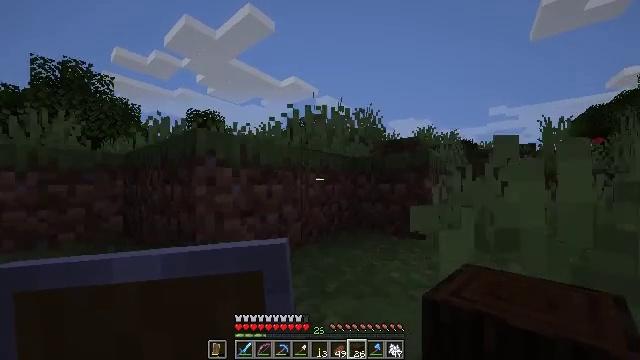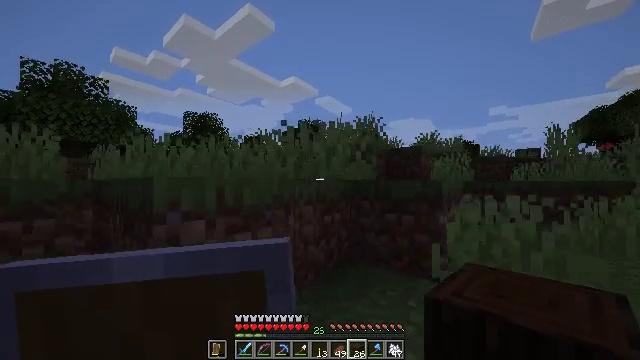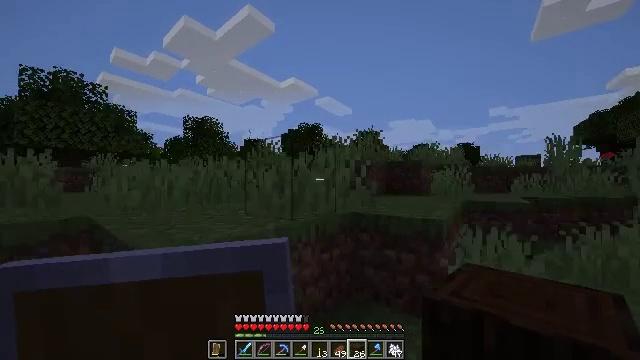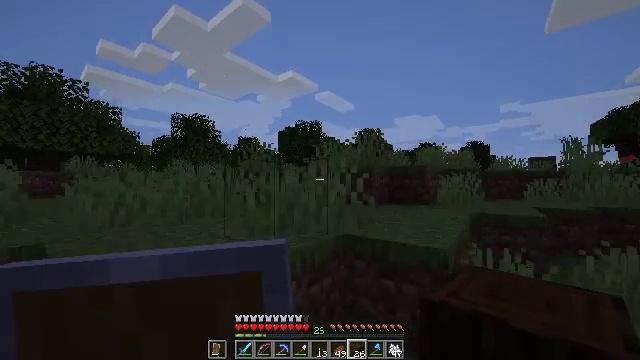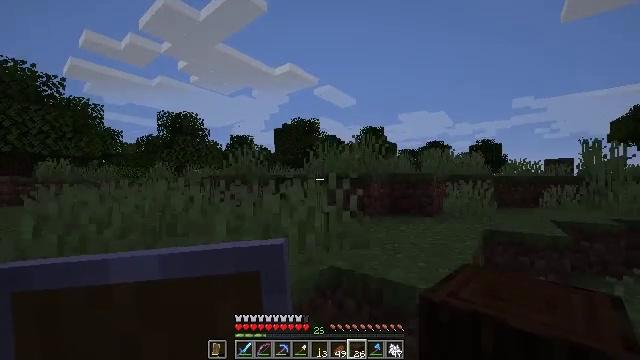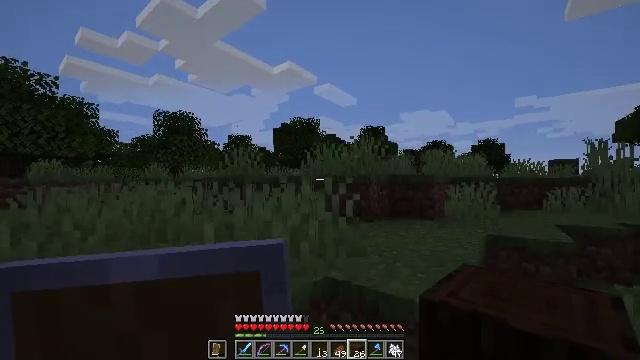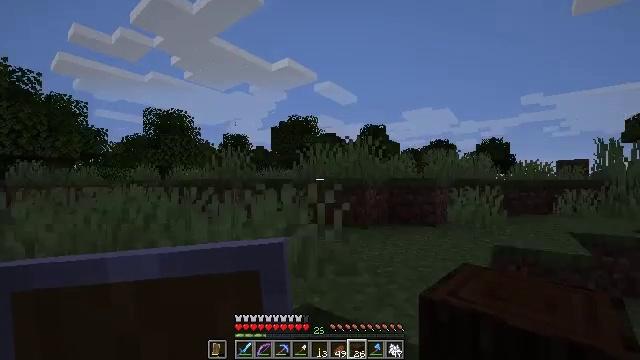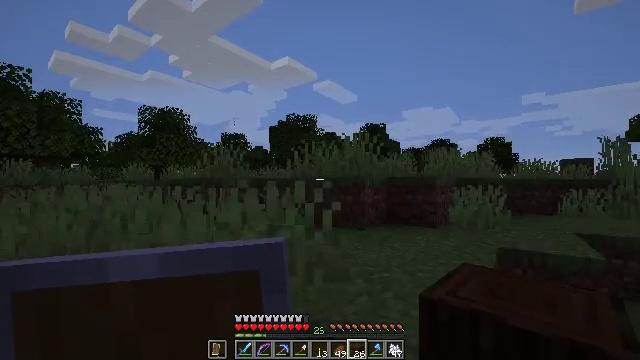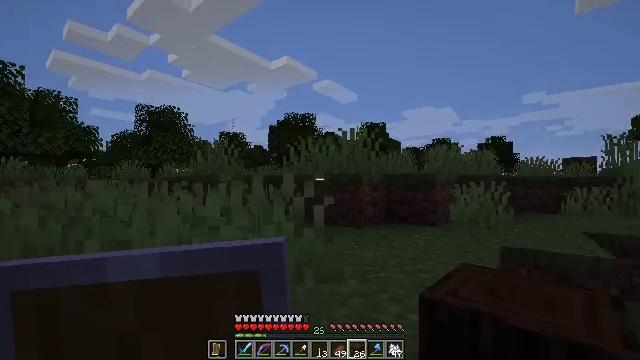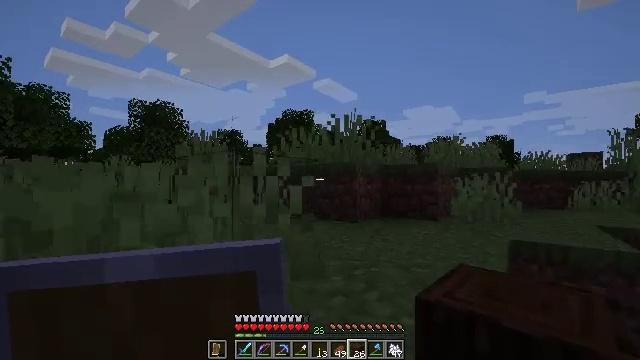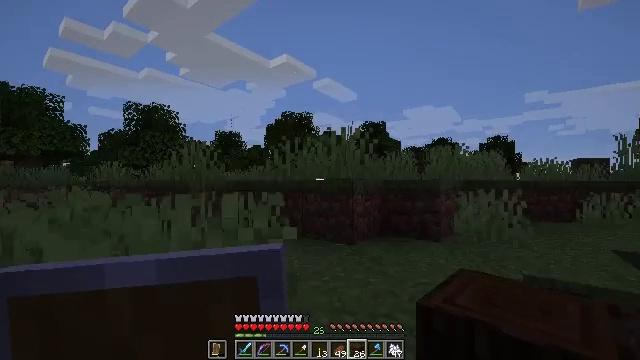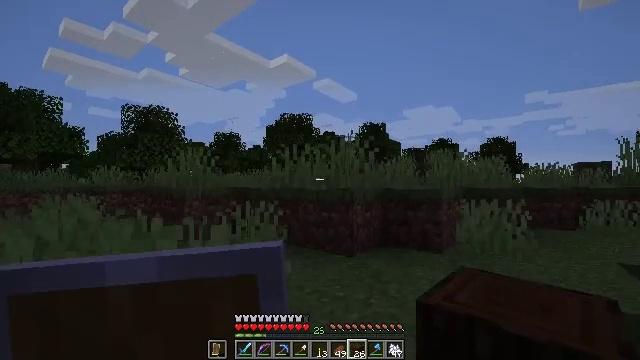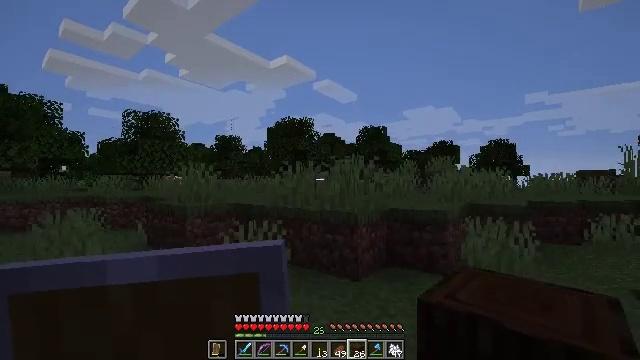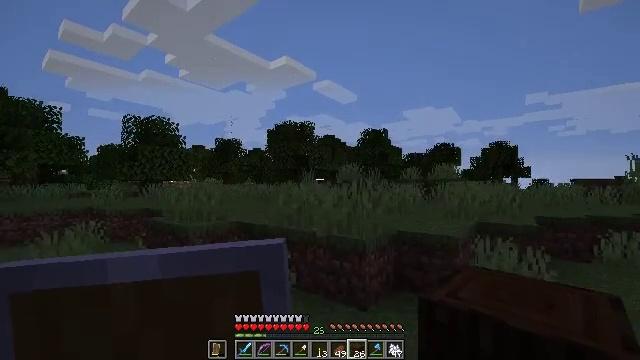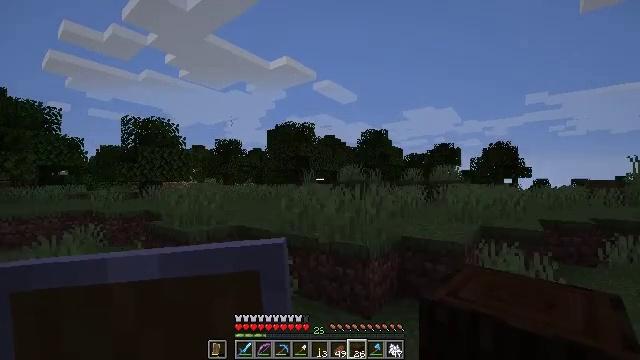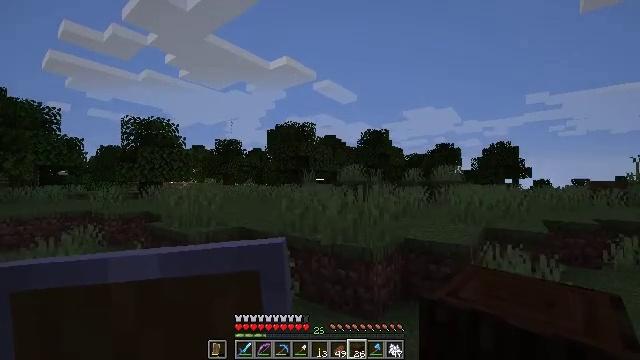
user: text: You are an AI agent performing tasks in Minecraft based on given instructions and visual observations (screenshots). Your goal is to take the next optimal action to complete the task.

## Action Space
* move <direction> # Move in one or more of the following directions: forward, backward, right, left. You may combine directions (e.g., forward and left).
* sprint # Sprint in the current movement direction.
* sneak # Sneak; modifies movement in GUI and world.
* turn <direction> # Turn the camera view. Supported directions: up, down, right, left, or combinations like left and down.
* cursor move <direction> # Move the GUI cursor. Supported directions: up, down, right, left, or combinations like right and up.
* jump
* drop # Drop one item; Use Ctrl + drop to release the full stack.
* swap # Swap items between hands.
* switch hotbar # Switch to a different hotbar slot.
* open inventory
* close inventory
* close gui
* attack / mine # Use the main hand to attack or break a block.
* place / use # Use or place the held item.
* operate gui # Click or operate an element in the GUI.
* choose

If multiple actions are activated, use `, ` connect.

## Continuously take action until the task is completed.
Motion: motion action
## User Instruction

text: craft item air
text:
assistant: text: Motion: move forward, jump
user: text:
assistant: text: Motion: move forward, jump
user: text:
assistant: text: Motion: move forward
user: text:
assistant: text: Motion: move forward
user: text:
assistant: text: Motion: move forward
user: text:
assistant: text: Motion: move forward
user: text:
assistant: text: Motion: move forward
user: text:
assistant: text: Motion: move forward
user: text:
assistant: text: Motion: move forward
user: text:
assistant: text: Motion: move forward, jump
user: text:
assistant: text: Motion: move forward, jump
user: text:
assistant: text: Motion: move forward, jump
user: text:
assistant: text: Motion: move forward, jump
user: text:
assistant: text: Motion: move forward, jump
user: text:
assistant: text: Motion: move forward
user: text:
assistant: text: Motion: move forward
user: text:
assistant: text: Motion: move forward
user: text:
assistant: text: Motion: move forward
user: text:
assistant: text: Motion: move forward, sprint
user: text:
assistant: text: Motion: move forward, sprint
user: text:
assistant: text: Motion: move forward, sprint
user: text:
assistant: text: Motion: move forward
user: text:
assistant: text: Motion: move forward
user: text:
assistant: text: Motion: move forward, turn left, jump
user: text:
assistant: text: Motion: move forward, turn left, jump
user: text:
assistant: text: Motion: move forward
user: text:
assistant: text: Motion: move forward
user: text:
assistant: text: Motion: move forward
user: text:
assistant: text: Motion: move forward
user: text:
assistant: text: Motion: move forward